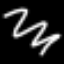
Label: squiggle